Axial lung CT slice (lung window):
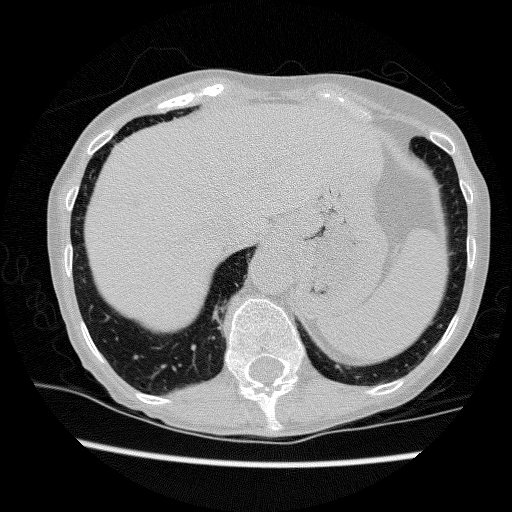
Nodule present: no